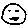
Label: smiley face